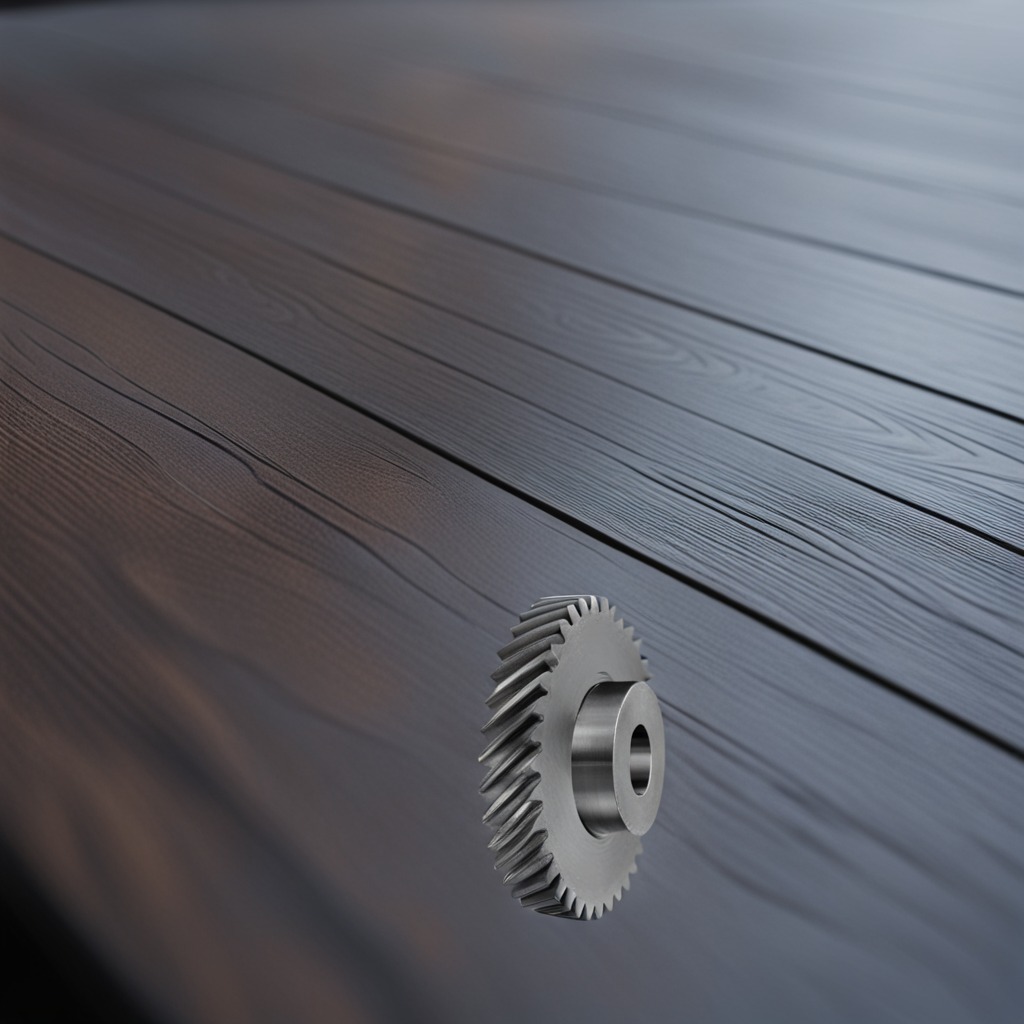
A steel gear with teeth is lying on the table.